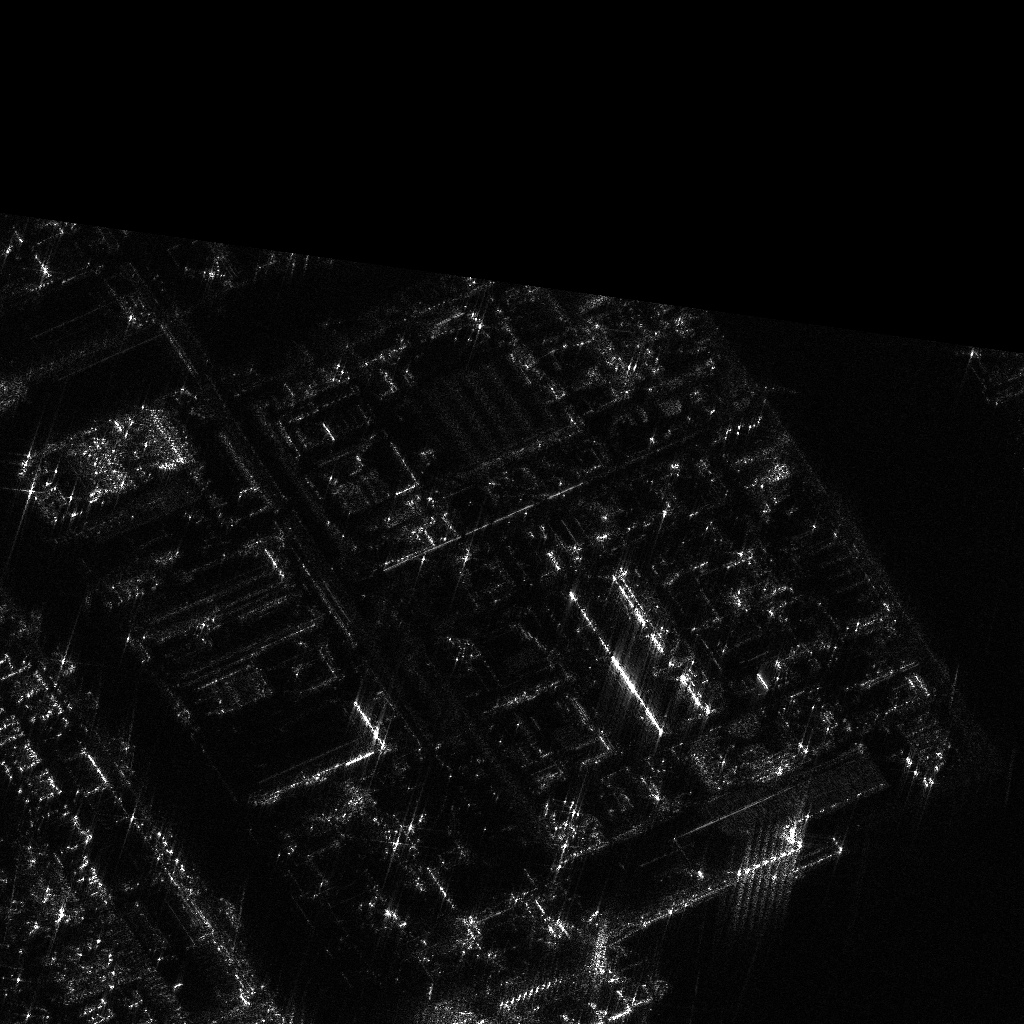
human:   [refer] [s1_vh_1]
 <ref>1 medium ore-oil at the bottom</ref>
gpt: <box>[[53, 91, 57, 108, 67]]</box>